Field crop: tomato
Growth stage: 2
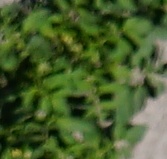
Species: tomato